Question: Happy New Year !
I have a problem. I don't know how to marks\select some words delimited by tabs on a consecutive lines: Recent, Coments and Tags
please see this print screen:

I can easy to put '|' sign, like: 'Recent|Comments|Tags' but this will select all the words in the files that repeats, and I want only those 3 on those lines.
What I want is to make a regex, to remove all text before those 3 words, and another regex to remove everything after those 3 words.
I try something like this '((?s)((^.*)^.*Recente.*$|^.*Coments.*$|^.*Tags.*^))(.*$)'but is not very good. And I have to pay atention, because those words can repeated in the text files, so I have to select\mark exactly those 3, on that 3 consecutive line (that doesn't have any other words on it)
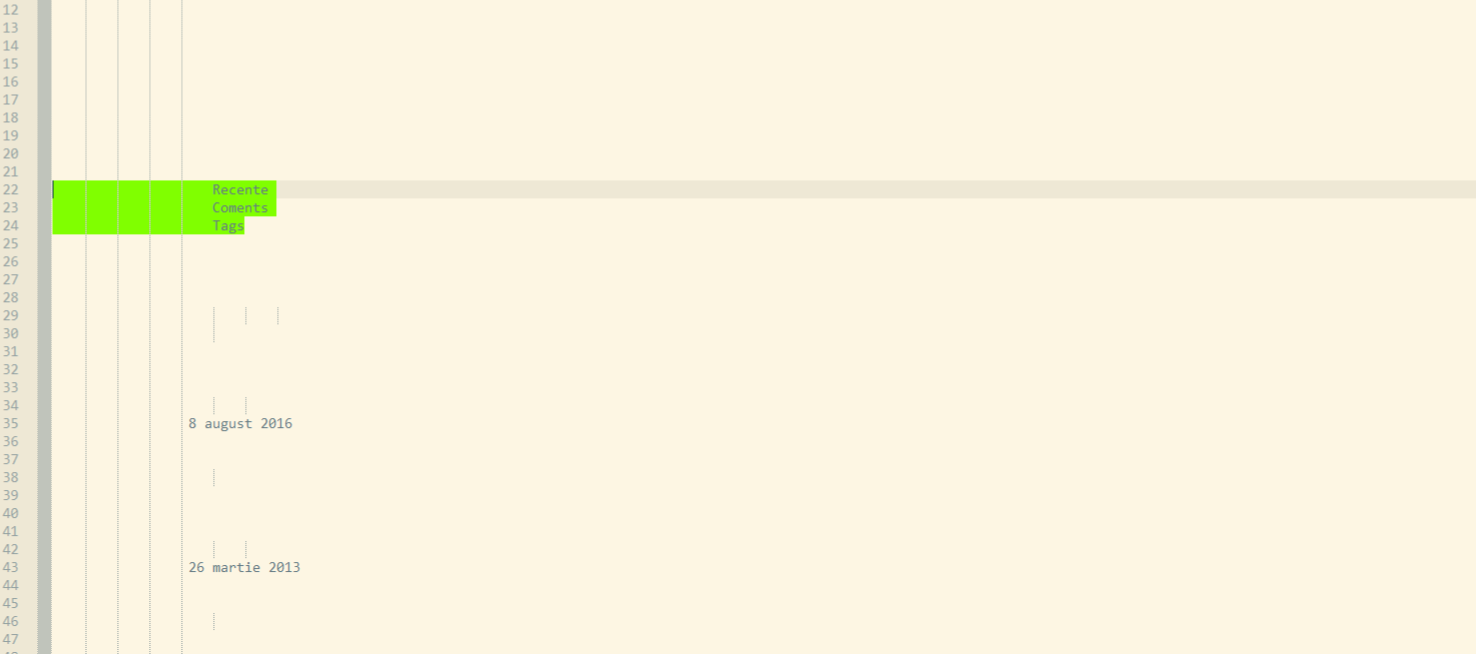
Answer: Since you mentioned in a comment that you want to do this in , and since the screenshot shows a single space after the first two words, you might try this regular expression:
'''
.*
([ ]+Recente\s+Coments\s+Tags).*
'''
It will select everything, but capture the 3 words including whitespace between them and whitespace preceding first word on same line.
If you then replace with '$1', everything not in the capture group will be removed.
<URL>
Actually, the spaces after the first two words don't matter to this regex.